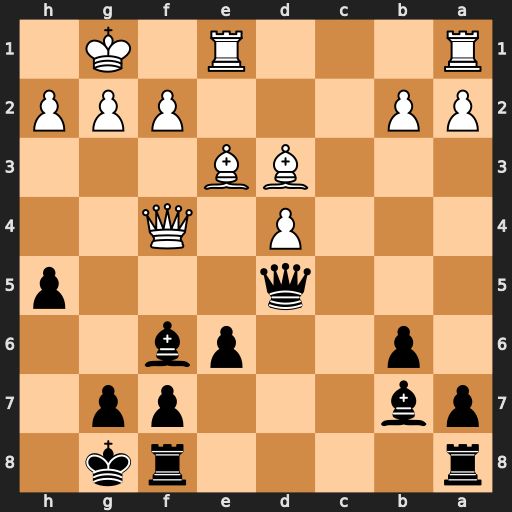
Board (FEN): r4rk1/pb3pp1/1p2pb2/3q3p/3P1Q2/3BB3/PP3PPP/R3R1K1
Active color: b
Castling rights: -
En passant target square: -
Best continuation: Qxg2#